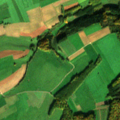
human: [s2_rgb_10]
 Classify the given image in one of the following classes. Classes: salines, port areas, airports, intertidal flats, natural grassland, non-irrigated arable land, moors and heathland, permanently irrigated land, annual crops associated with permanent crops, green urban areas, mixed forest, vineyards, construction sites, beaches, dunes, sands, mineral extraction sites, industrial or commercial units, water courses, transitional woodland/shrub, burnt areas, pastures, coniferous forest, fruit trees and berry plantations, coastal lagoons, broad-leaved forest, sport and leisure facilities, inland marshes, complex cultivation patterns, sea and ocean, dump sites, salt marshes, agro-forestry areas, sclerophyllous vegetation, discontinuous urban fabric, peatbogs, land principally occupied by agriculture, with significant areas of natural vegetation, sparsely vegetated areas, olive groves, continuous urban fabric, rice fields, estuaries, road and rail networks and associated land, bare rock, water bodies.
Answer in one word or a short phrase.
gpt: non-irrigated arable land, pastures, land principally occupied by agriculture, with significant areas of natural vegetation, coniferous forest, mixed forest